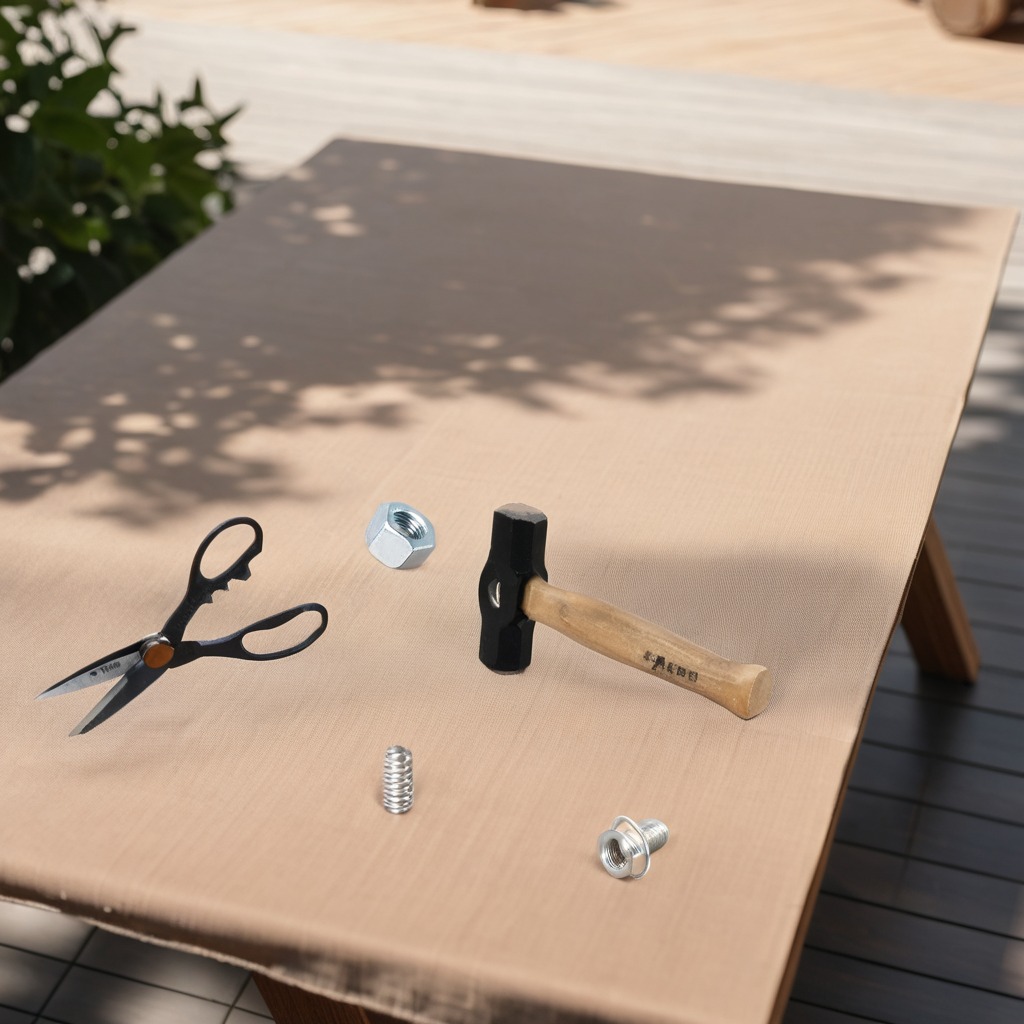
A metal machine screw, a hammer, a coiled metal spring, a metal nut, and a pair of scissors are lying on a wooden table in an outdoor workshop during daytime bright natural light soft shadows worn but beneath the cloth.